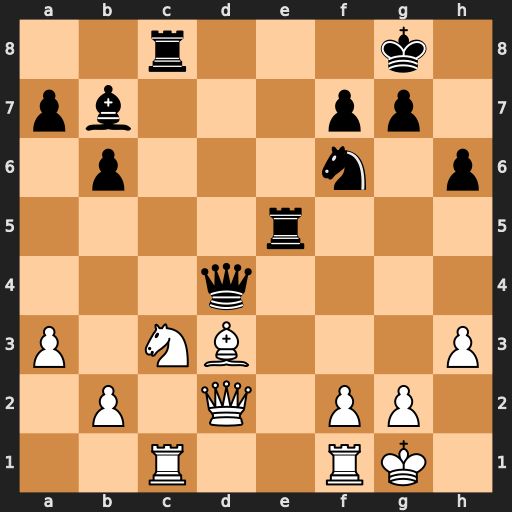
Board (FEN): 2r3k1/pb3pp1/1p3n1p/4r3/3q4/P1NB3P/1P1Q1PP1/2R2RK1
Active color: w
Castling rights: -
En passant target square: -
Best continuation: Bh7+ Kxh7 Qxd4